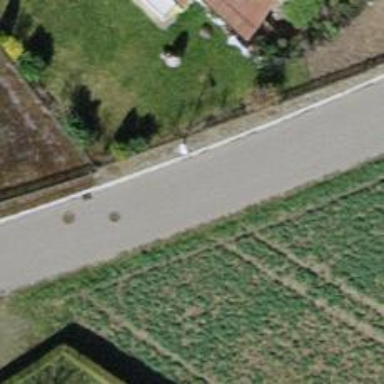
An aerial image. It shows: Unclassified road with asphalt surface.